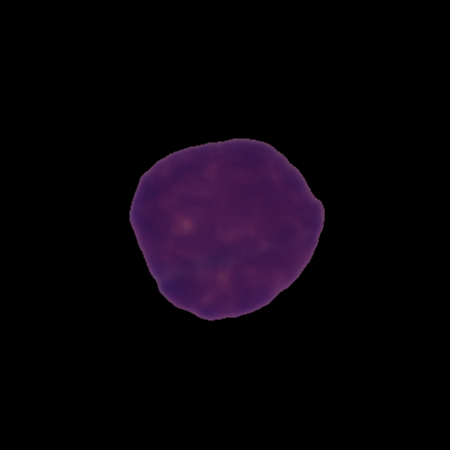
Label: healthy